Question: I want the "Go!" button to fill the remaining vertical area within each section. Where a section is defined as the area from the blue text to the light grey border at the bottom of each section.
Right now, it hangs out in the top right corner.
As you can see, each section is variable in size, so I can't just use a "static" solution. Furthermore, in the future, I may be dynamically changing the content within each section, which would cause further reflows.
I am using twitter bootstrap and Dart, the code below is the Dart html I use for the rendering of each section.

'''
<!DOCTYPE html>
<html>
<head>
<title>x-search-result</title>
<link rel="components" href="packages/widget/components/collapse.html">
</head>
<body>
<element name="x-search-result" constructor="SearchResultComponent" extends="div">
<template>
<div class="row-fluid" style="border-bottom: 1px solid #eee;">
<span class="span10">
<div class="accordion-heading" >
<a class="accordion-toggle" data-toggle="collapse">{{name}}</a>
</div>
<p>{{description}}</p>
</span>
<button class="btn span2" style="height:100%;" on-click="switchToCardView()">Go!</button>
</div>
<script type="application/dart" src="xsearchresult.dart"></script>
<script src="packages/browser/dart.js"></script>
</template>
</element>
</body>
</html>
'''
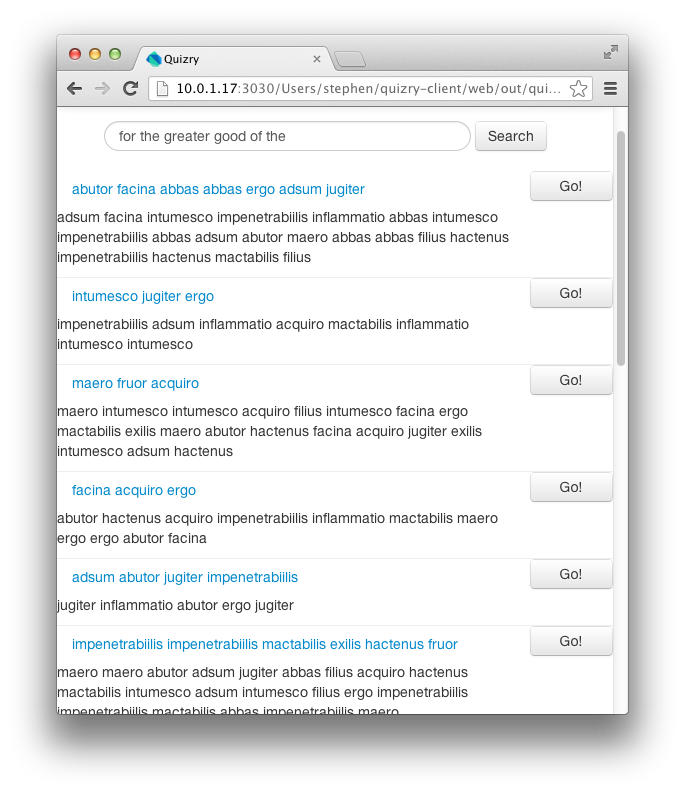
Answer: If you make the 'div' 'position: relative' and the 'button' absolute, you can set the height to fill:
<URL>